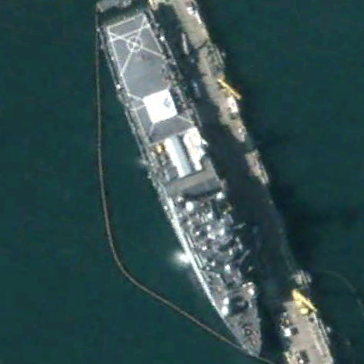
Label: combat